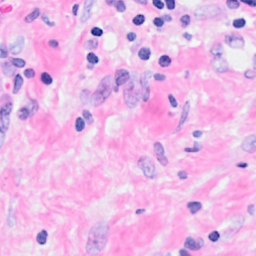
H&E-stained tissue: Breast